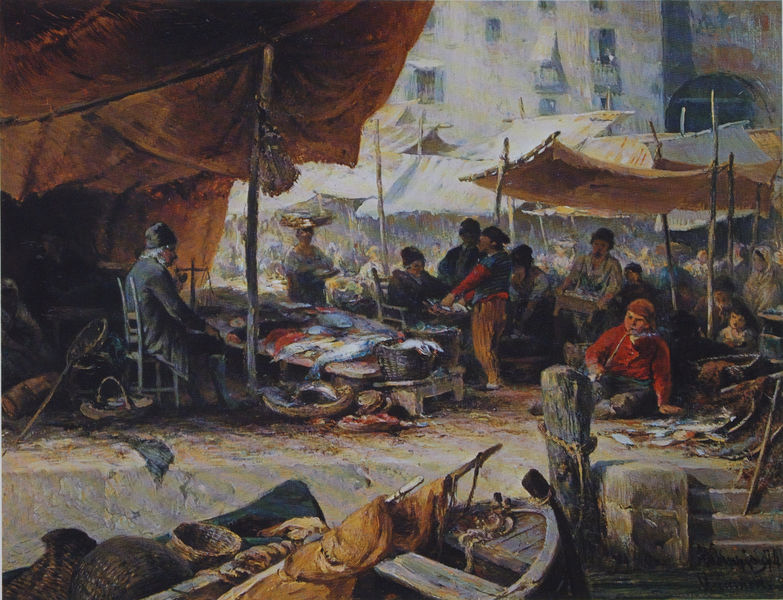
Titel: Fischmarkt in Venedig
Künstler: Albert Kappis
Standort: München
Institution: Galerie Dr. Bühler
Schlagwörter: blau, dunkel, gemälde, kopf, mann, schatten, wasser, weiß, frauen, gelb, landschaft, menschen, ocker, sitzen, stadt, ufer, braun, bunt, fenster, frau, hell, hintergrund, holz, hut, licht, männer, orange, schwarz, stuhl, stühle, szene, tisch, tische, zeichnung, gebäude, haus, rot, tuch, beige, leute, malerei, mützen, stein, holland, öl, ast, häuser, stamm, rauch, sonne, sitzend, strick, tücher, händler, kind, boot, boote, fensterläden, genre, handel, kahn, kinder, spanien, schiff, schiffe, segel, sommer, bogen, fassade, geschäft, italien, süden, venedig, fischer, leine, mast, netze, körbe, warm, dächer, mauer, geschäfte, laden, markt, platz, figuren, hafen, rundbogen, anleger, kai, pier, tau, treppe, treppen, pfeife, rauchen, korb, balken, durchgang, stufe, stufen, tor, unscharf, bögen, eingang, auslage, blut, stangen, verkauf, verkäufer, waage, greis, gemalt, hauswand, orient, fenter, pfahl, seil, geschirr, leinwand, gefässe, fisch, stäbe, griechenland, kunden, segeltuch, verkaufen, pullover, netz, anlegestelle, fische, käufer, zelt, zelte, ware, poller, zeltdach, planen, bott, marktstände, stände, geäbude, sonnenschutz, basar, bazar, sonnensegel, bbasar, fez, fischmarkt, männe, sonnendach, verkaufstisch, verküfer, zeltdächer, reusen, hausfrauen, sei, weidenkörbe, stoffdächer, hafenbereich, italienischer marktplatz, en plen air, romantizismus, hafenmarktszene, catania